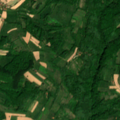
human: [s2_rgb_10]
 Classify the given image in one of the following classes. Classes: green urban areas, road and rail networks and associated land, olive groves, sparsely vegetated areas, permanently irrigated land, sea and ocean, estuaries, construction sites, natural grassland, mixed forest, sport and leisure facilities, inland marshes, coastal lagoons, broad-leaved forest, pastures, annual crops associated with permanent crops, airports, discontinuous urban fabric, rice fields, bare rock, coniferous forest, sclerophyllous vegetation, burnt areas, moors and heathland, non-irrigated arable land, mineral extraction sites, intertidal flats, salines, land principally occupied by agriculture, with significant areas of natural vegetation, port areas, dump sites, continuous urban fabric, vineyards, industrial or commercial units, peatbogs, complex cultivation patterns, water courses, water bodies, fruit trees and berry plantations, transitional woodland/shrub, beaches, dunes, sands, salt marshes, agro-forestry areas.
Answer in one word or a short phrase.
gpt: complex cultivation patterns, land principally occupied by agriculture, with significant areas of natural vegetation, broad-leaved forest